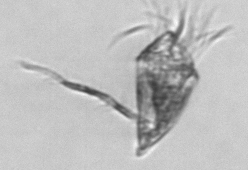
Label: Tontonia_appendiculariformis